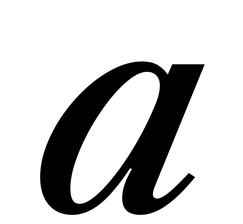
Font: LibreCaslonText-Italic_Medium_Italic